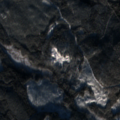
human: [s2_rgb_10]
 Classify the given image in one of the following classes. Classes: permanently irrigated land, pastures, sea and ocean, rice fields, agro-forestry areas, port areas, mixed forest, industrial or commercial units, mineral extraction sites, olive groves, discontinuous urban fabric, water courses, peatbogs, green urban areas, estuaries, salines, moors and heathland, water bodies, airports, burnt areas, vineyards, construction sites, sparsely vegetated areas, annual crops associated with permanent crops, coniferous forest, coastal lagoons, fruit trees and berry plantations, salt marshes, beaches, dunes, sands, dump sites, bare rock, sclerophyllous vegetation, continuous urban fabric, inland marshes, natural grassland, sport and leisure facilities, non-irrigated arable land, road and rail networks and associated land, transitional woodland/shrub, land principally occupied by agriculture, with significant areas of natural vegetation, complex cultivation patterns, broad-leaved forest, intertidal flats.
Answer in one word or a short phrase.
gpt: coniferous forest, mixed forest, transitional woodland/shrub